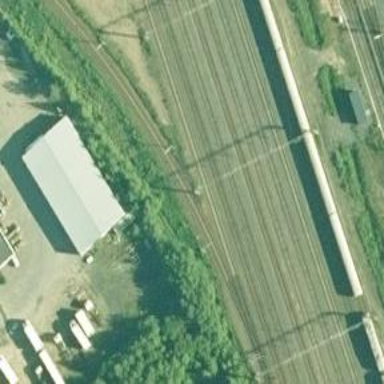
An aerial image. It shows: Railway signal.